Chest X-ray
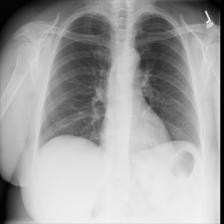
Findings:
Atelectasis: negative
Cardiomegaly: negative
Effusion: negative
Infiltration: negative
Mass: negative
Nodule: negative
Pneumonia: negative
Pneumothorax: negative
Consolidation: negative
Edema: negative
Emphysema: negative
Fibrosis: negative
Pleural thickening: negative
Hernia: negative